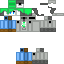
A male skeleton skin with green skin, wearing brown helmet dressed in a green armor chest and brown pants, featuring a closed mouth.